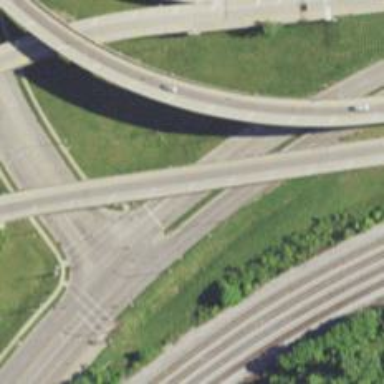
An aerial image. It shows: Trunk highway with expressway features.